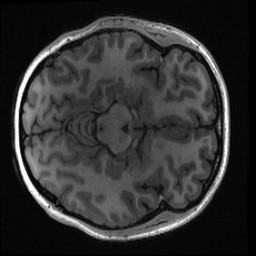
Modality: T1w
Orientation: axial